Breast ultrasound image
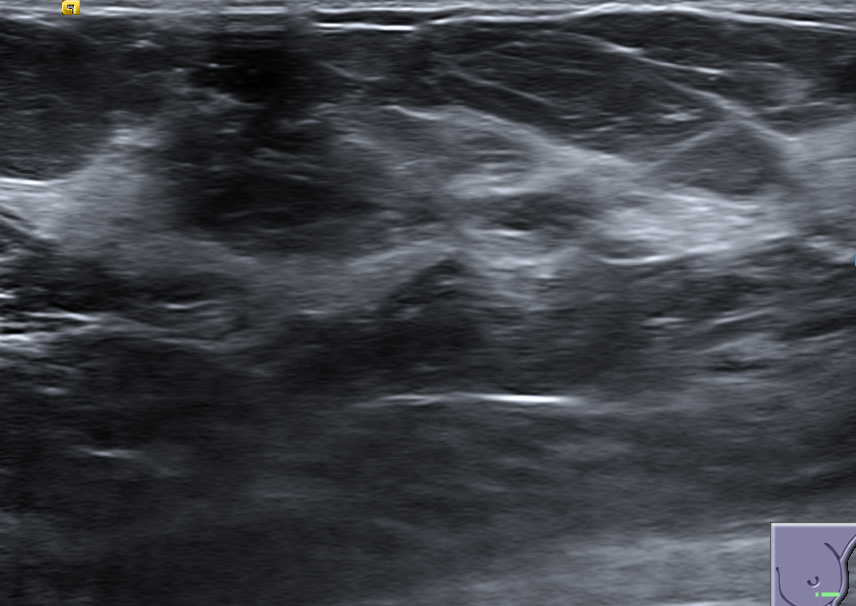
Diagnosis: normal